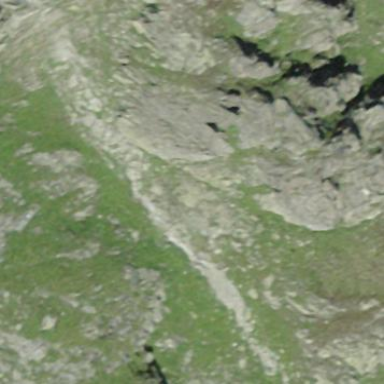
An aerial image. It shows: Landscape dominated by bare rock.